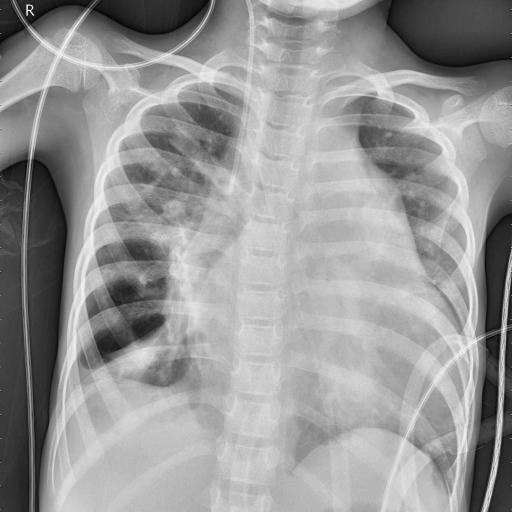
Finding: PNEUMONIA